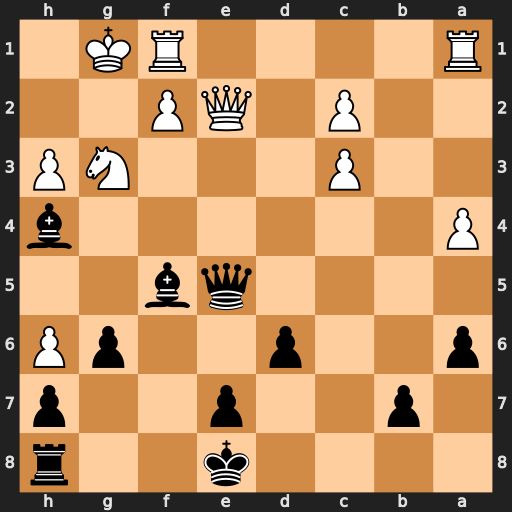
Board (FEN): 4k2r/1p2p2p/p2p2pP/4qb2/P6b/2P3NP/2P1QP2/R4RK1
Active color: b
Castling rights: k
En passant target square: -
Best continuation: Bxg3 Qxe5 Bxe5